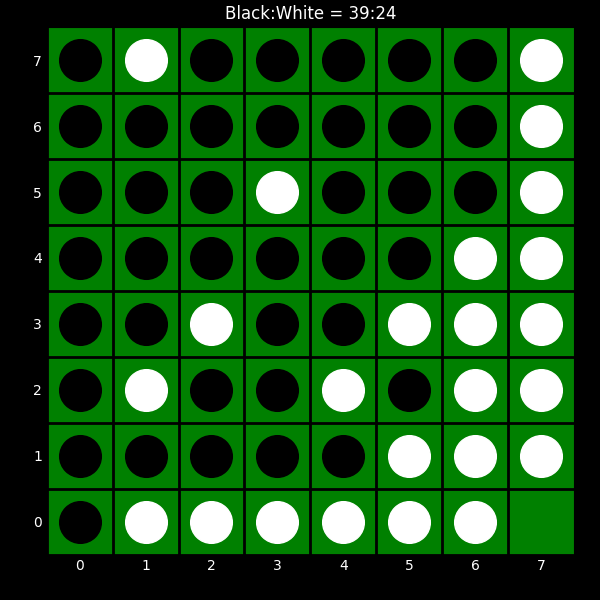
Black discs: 39
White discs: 24